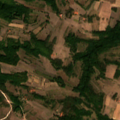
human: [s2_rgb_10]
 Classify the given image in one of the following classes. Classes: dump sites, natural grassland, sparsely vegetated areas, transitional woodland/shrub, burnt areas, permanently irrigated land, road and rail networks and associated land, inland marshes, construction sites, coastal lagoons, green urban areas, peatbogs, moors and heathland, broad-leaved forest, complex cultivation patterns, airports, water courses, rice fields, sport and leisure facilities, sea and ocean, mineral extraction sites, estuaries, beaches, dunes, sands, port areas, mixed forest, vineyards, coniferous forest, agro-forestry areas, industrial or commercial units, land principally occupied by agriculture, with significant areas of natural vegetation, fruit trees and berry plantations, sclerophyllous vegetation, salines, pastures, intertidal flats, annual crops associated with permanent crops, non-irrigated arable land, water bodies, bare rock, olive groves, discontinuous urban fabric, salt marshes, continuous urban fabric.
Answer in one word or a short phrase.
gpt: complex cultivation patterns, land principally occupied by agriculture, with significant areas of natural vegetation, broad-leaved forest